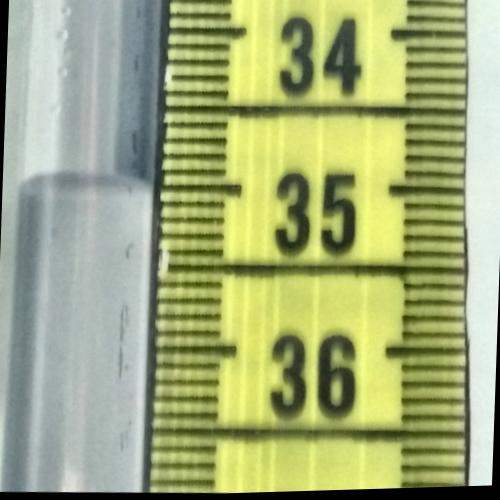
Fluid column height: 35.0 cm